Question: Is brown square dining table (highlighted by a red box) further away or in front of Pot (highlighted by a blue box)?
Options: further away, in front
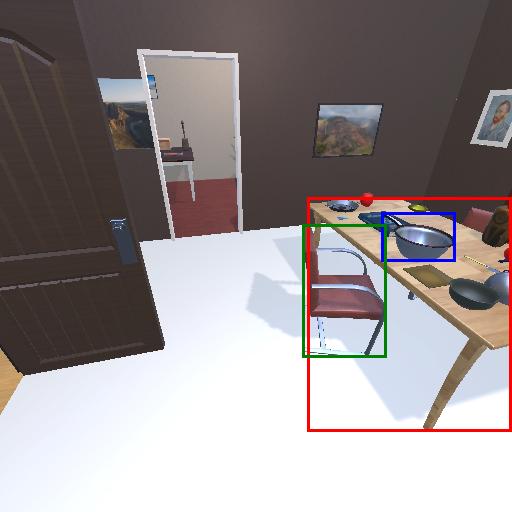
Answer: further away